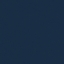
Land use / land cover class: SeaLake